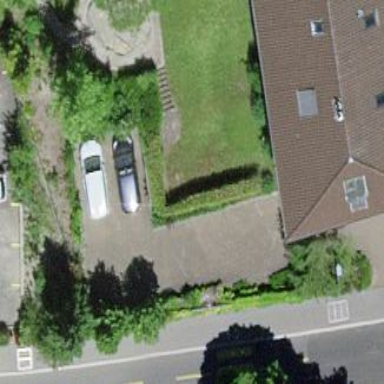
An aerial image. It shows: Garage.